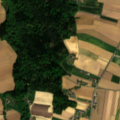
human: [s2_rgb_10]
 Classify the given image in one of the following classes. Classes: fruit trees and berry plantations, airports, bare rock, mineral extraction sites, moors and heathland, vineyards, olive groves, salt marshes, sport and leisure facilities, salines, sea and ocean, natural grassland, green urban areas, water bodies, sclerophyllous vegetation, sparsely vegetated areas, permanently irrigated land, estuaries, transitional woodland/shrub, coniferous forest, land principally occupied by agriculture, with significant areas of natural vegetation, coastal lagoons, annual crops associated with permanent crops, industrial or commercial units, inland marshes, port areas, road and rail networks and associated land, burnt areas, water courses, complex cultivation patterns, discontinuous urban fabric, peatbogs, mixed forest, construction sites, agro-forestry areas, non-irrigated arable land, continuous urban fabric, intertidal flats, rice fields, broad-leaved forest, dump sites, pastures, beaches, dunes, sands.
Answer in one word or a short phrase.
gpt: non-irrigated arable land, complex cultivation patterns, mixed forest